Question: What company's app is shown?
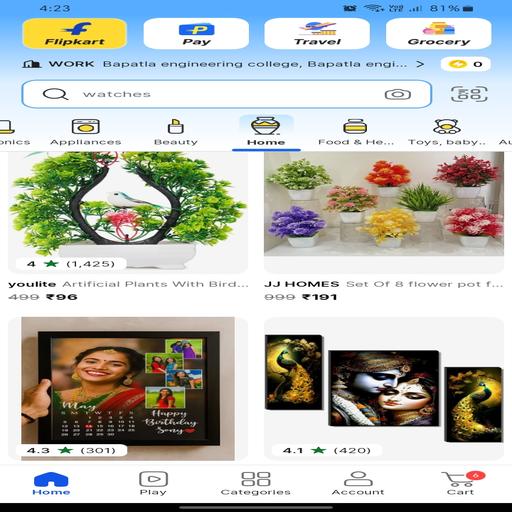
Answer: Flipkart app